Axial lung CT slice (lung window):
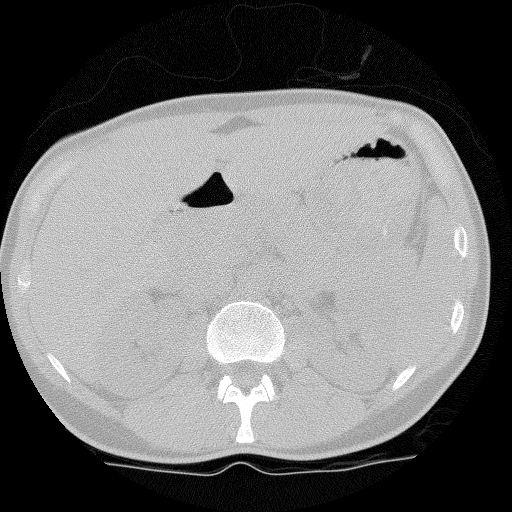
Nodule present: no